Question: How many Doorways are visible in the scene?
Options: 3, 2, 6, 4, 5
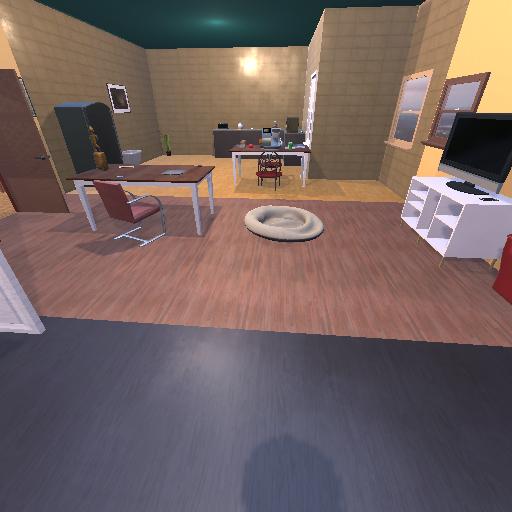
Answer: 3